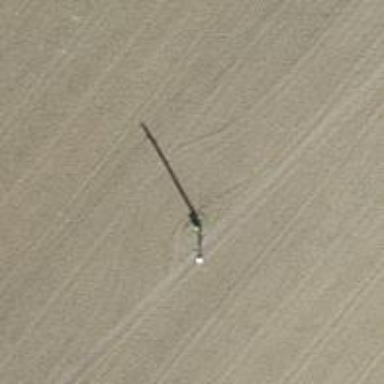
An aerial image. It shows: Power pole.